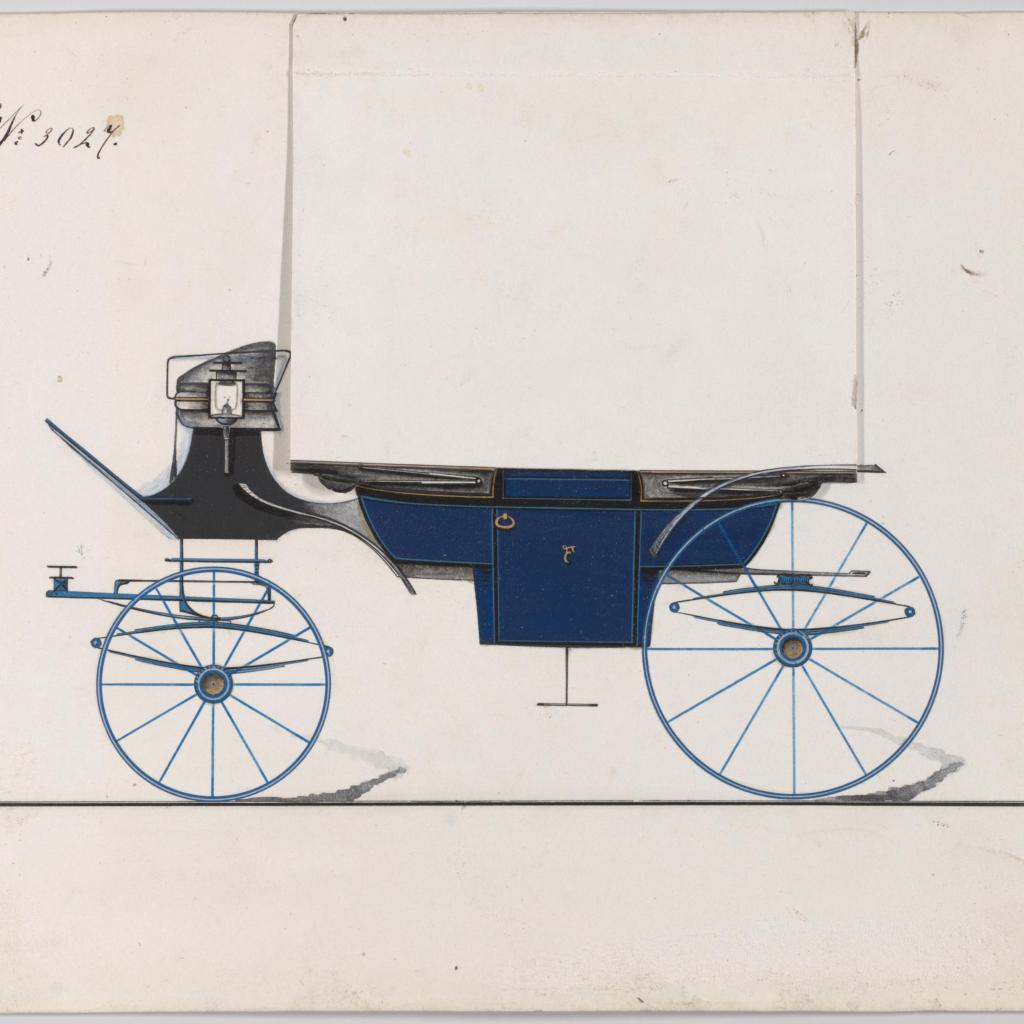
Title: Design for Landau, No. 3027
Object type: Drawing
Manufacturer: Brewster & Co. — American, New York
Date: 1874
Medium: Pen and black ink, watercolor and gouache with gum arabic and metallic ink
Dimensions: sheet: 6 13/16 x 9 7/16 in. (17.3 x 24 cm)
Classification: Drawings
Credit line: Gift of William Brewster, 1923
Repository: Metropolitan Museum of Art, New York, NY